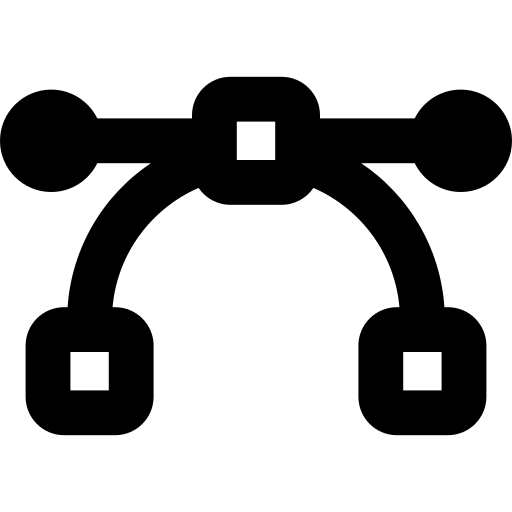
Tags: icon, FontAwesome, fa-icon, solid, bezier, curve